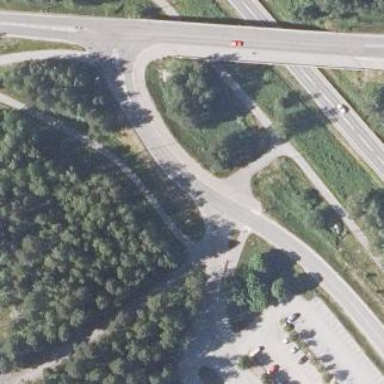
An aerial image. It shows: Asphalt cycleway.